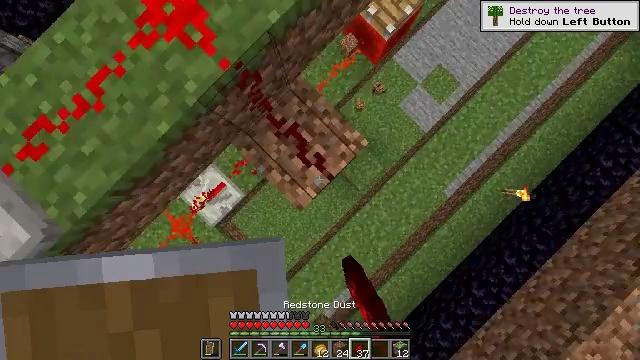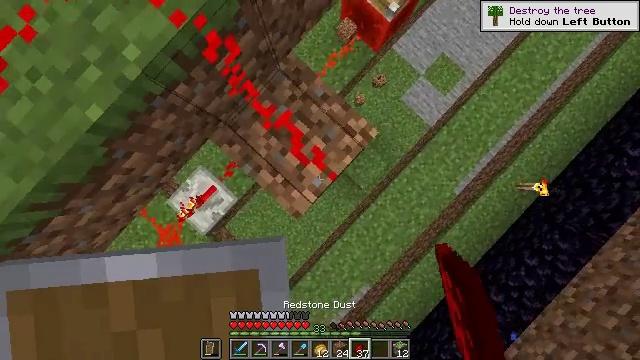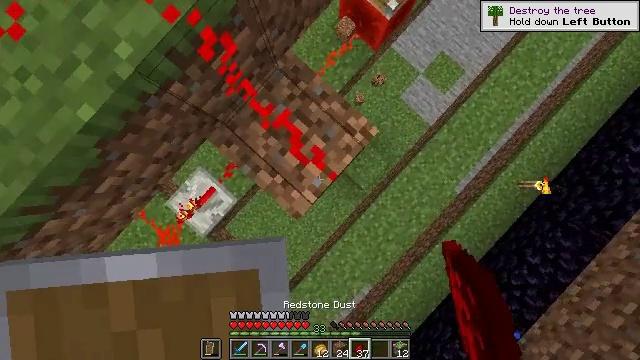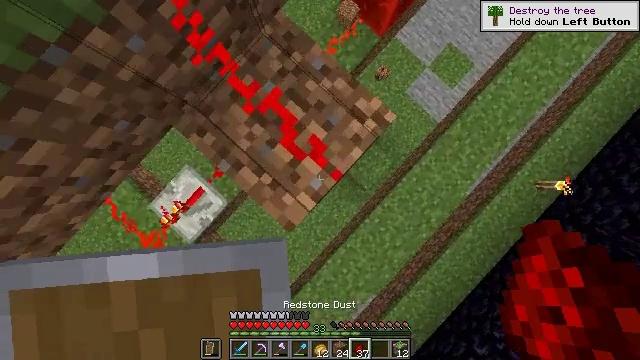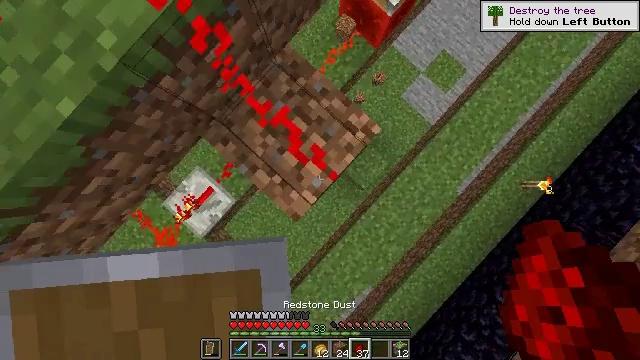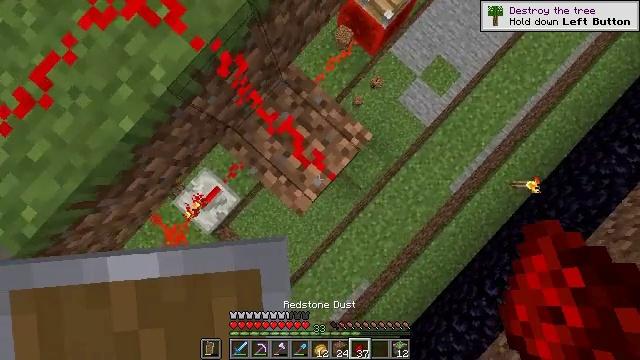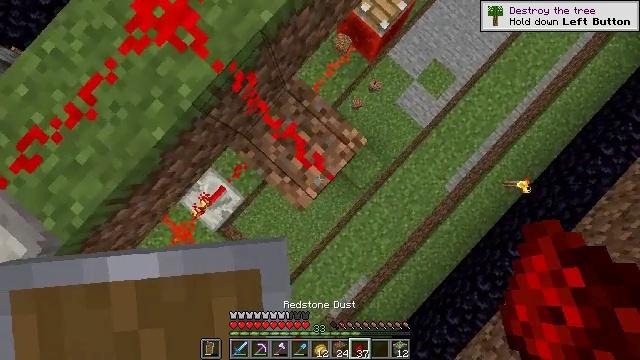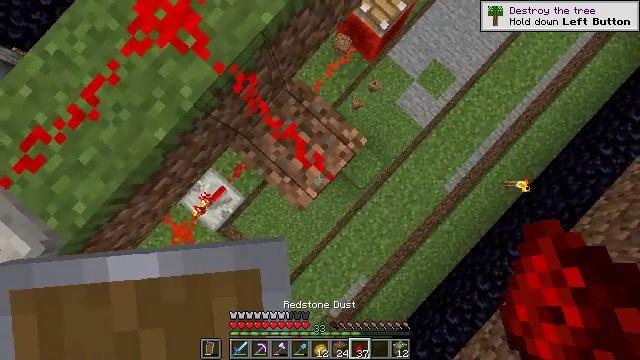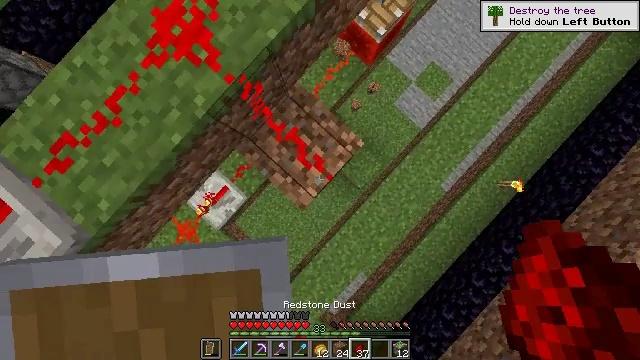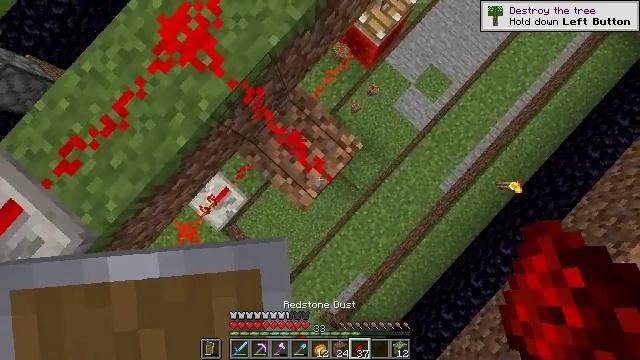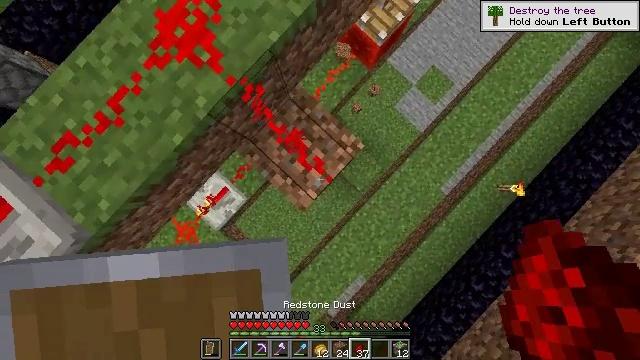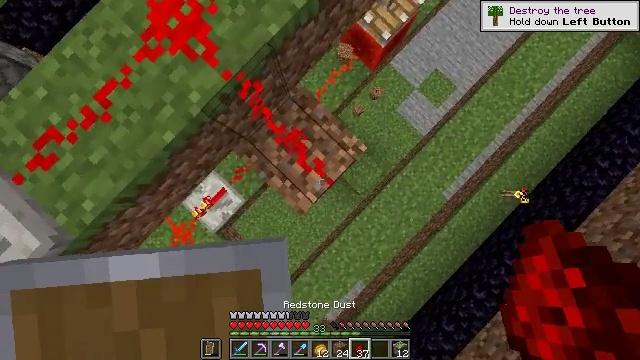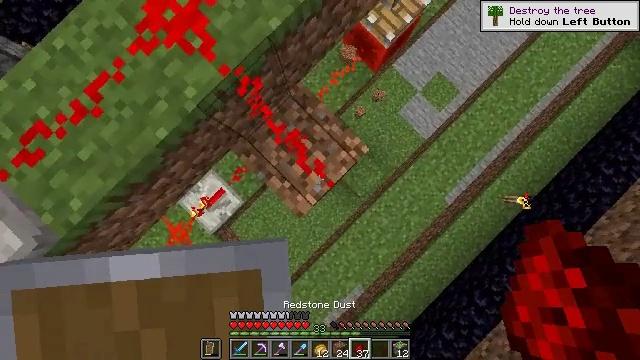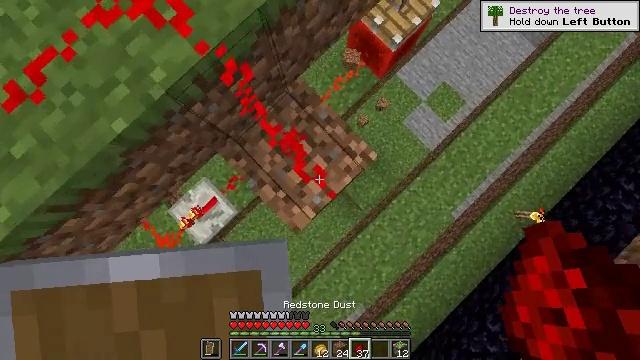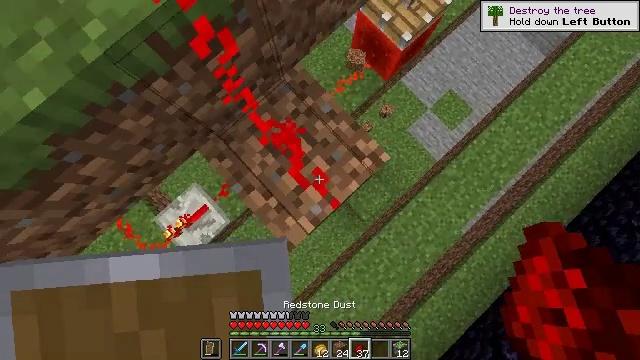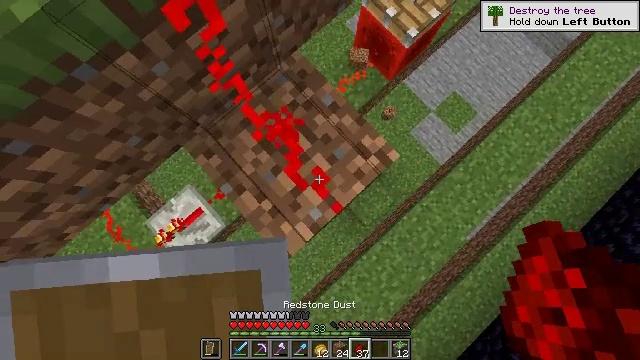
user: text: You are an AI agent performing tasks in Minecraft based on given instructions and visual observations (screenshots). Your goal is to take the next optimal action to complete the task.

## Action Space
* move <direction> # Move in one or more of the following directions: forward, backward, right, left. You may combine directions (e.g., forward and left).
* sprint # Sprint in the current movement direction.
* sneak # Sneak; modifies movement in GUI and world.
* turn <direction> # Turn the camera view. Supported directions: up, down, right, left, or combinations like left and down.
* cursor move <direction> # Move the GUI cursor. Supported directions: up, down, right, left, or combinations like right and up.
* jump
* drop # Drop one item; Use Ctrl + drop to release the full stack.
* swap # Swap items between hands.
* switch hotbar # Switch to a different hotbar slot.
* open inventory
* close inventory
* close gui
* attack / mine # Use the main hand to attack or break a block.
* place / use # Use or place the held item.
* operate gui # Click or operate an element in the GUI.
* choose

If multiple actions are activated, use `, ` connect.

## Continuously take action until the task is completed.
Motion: motion action
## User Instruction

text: Break the redstone wire to disrupt circuits.
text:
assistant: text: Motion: turn right, jump
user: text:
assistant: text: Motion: jump
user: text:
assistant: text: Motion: jump
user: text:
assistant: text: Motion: jump
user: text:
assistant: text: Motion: jump
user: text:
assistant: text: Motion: no_op
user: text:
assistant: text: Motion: no_op
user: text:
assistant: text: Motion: no_op
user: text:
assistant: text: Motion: no_op
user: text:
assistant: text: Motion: no_op
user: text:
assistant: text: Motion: no_op
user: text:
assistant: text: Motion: turn left
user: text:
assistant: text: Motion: turn left and up
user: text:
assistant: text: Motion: turn left and up
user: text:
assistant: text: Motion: no_op
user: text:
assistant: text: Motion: no_op
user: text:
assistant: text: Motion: no_op
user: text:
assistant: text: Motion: no_op
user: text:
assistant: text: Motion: attack / mine
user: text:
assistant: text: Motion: attack / mine
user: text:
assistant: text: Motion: no_op
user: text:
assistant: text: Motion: no_op
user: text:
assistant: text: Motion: no_op
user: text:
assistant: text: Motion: no_op